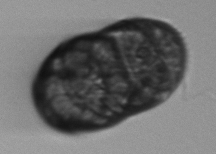
Label: Margalefidinium